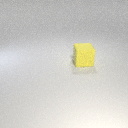
large yellow rubber cube